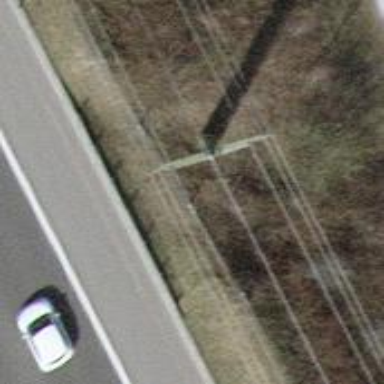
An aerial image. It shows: Power pole.